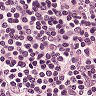
Metastatic tissue present: no